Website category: book
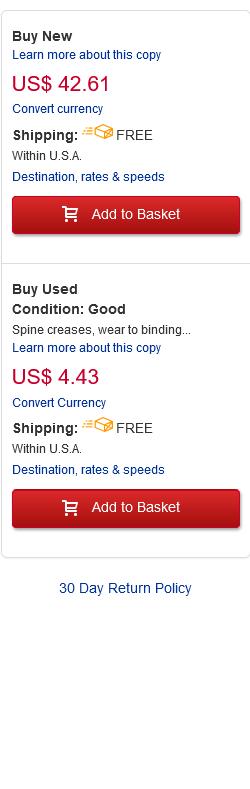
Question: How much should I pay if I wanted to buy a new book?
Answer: US$ 42.61

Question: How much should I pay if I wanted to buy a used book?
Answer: US$ 4.43

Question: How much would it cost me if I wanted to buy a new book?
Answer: US$ 42.61

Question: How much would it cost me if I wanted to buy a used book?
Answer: US$ 4.43

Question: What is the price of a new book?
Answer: US$ 42.61

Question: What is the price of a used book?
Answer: US$ 4.43

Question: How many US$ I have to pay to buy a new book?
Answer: US$ 42.61

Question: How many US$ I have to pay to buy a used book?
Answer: US$ 4.43

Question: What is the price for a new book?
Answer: US$ 42.61

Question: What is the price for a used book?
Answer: US$ 4.43

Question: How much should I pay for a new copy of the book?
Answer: US$ 42.61

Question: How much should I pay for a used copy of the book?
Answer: US$ 4.43

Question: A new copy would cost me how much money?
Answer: US$ 42.61

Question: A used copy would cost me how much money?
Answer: US$ 4.43

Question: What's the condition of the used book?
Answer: Good

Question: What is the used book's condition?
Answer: Good

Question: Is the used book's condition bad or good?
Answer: Good

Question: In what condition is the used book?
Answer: Good

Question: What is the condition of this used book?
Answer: Good

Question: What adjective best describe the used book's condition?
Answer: Good

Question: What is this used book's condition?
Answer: Good

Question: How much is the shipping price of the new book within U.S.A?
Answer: FREE

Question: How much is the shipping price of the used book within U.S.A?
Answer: FREE

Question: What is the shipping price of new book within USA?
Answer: FREE

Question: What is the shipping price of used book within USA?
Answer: FREE

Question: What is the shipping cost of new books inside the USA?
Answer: FREE

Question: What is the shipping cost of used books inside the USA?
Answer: FREE

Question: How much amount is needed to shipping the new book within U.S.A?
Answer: FREE

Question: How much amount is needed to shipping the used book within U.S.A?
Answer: FREE

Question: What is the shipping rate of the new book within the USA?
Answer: FREE

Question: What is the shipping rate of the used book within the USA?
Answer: FREE

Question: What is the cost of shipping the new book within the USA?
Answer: FREE

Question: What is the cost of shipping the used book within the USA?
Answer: FREE

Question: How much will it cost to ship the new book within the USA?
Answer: FREE

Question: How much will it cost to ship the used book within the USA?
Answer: FREE